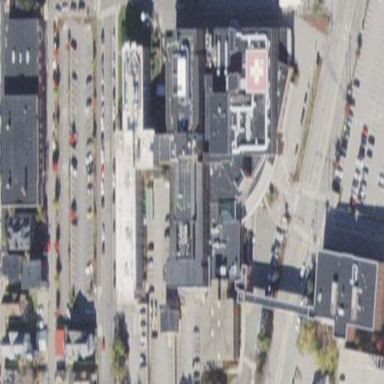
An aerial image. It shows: Hospital building.